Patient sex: M
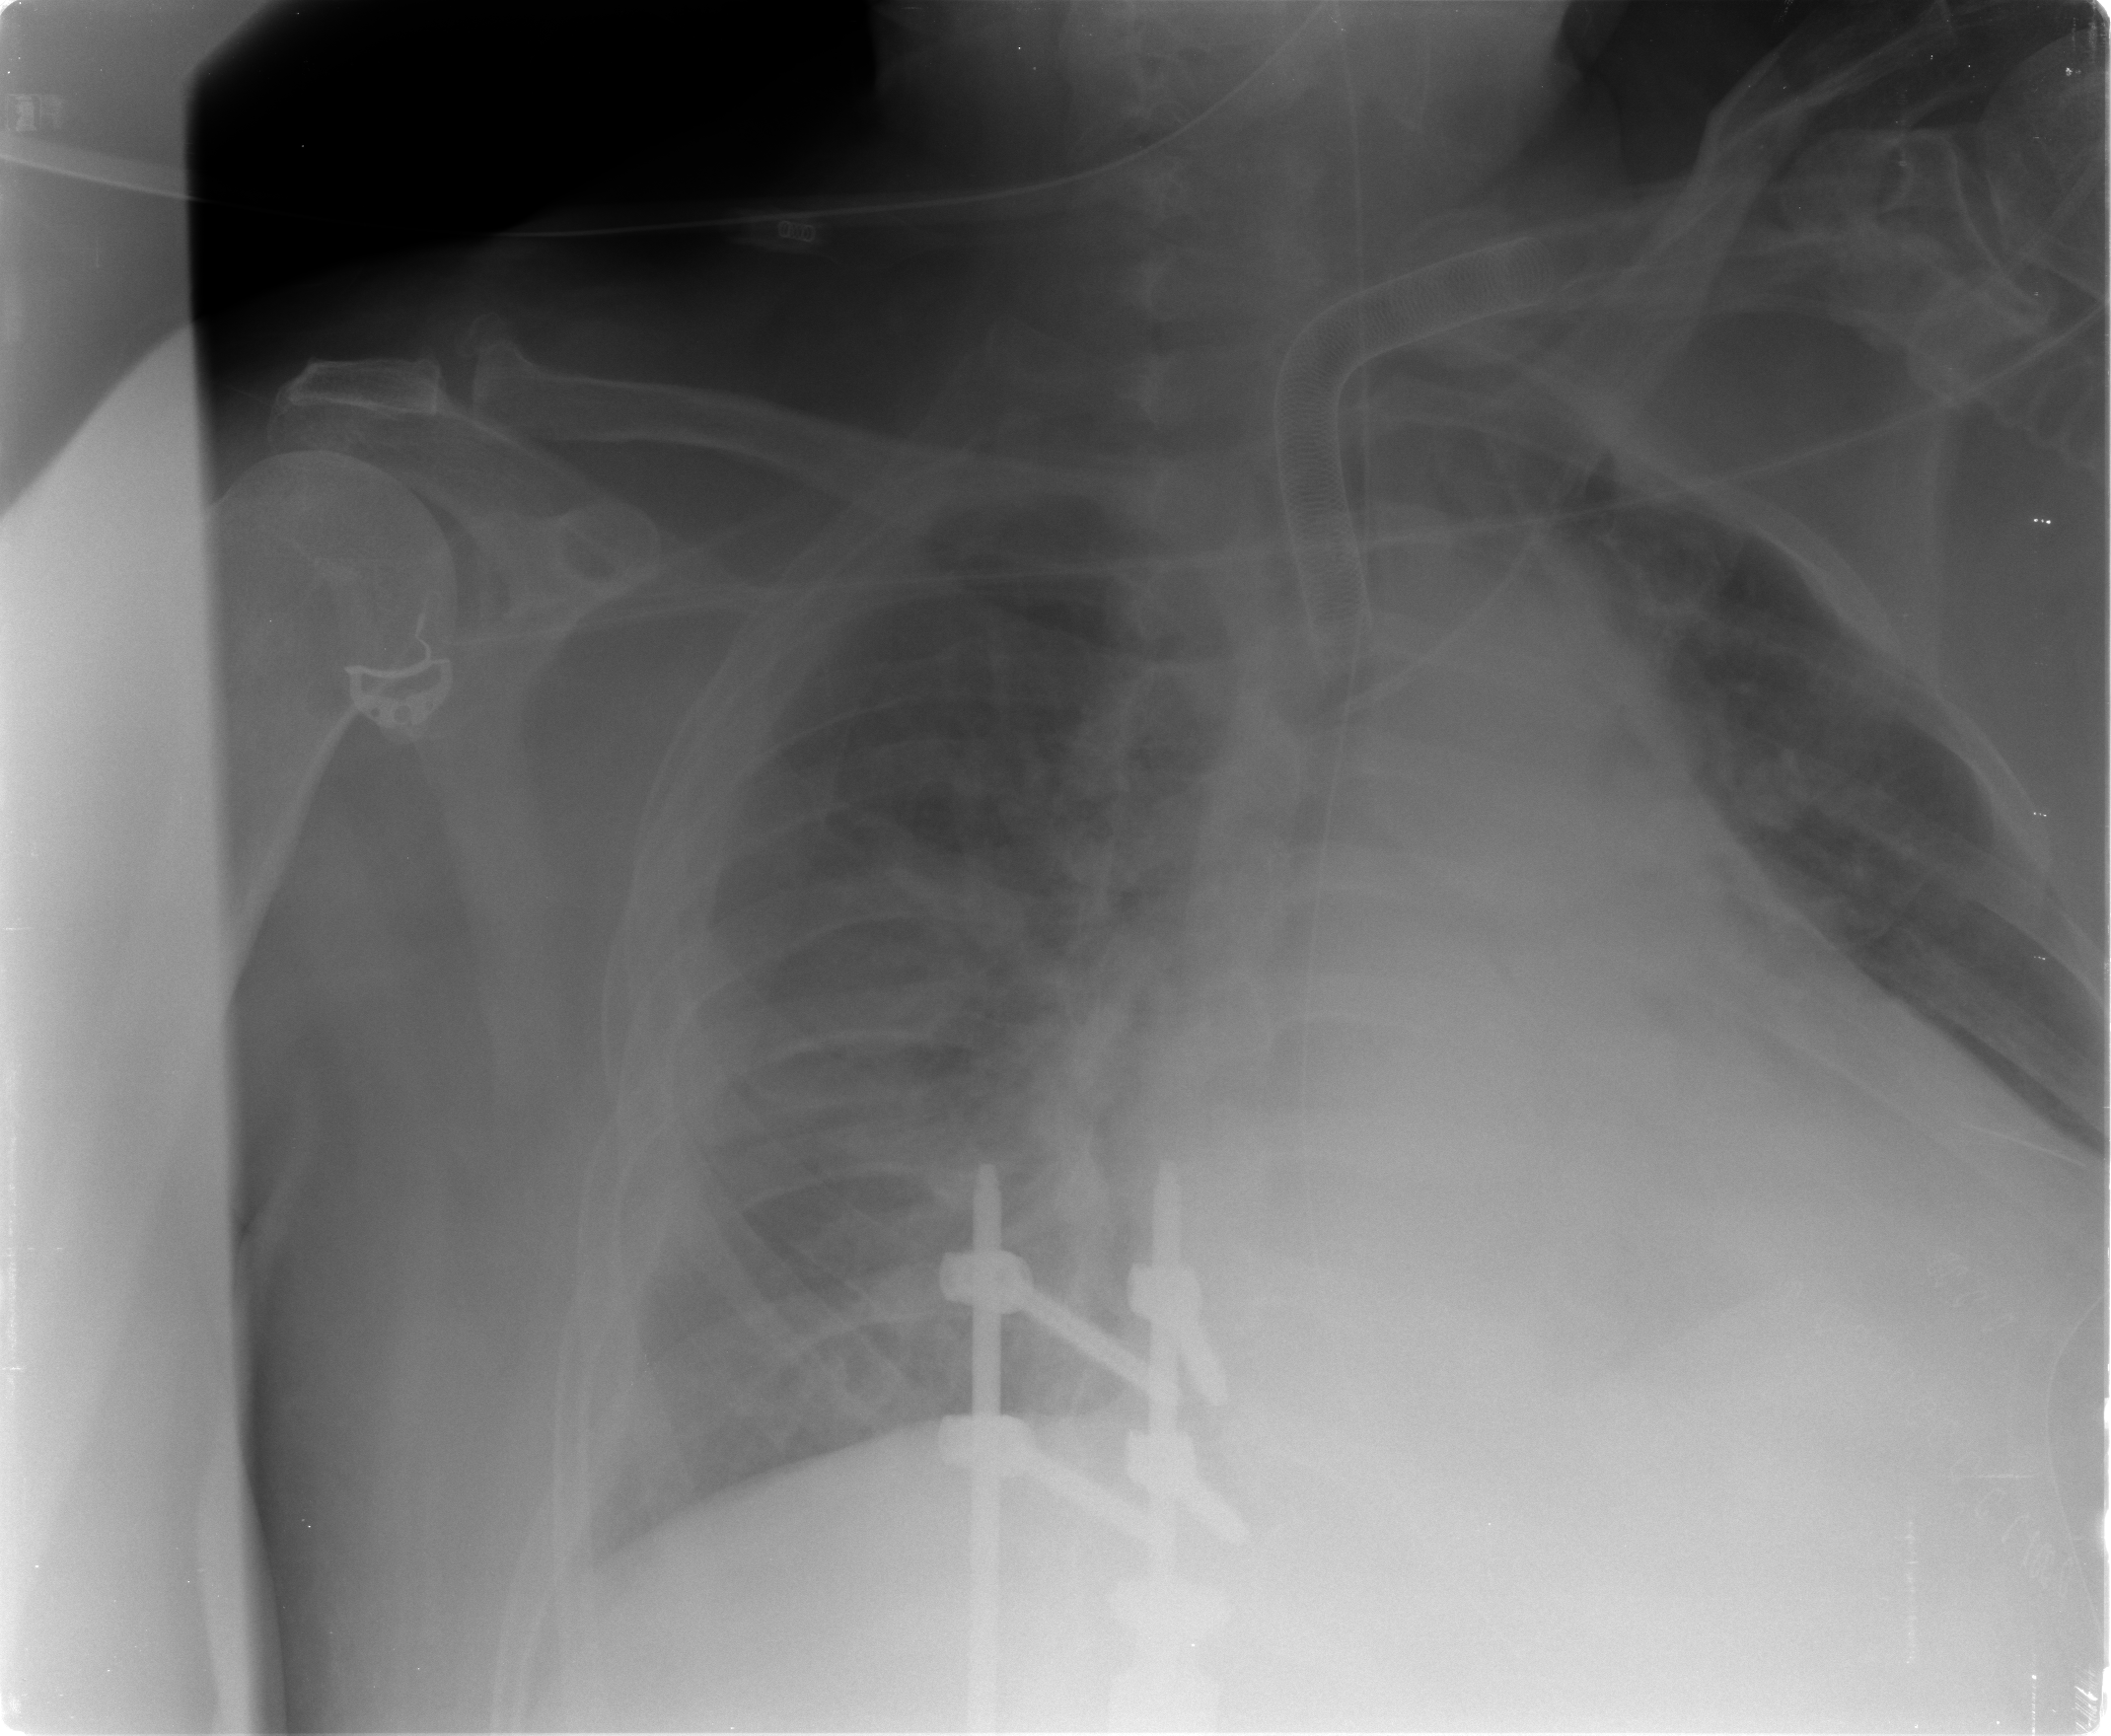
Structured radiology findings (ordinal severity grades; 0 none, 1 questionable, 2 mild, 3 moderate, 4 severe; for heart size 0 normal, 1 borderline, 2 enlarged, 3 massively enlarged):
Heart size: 2
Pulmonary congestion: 2
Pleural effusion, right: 2
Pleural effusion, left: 2
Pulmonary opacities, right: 0
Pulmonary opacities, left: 0
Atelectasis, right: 2
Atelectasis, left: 2